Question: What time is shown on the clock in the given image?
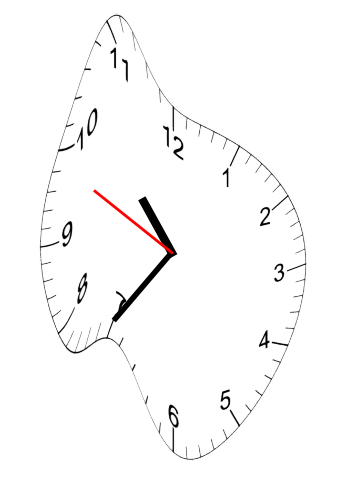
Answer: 10:35:49